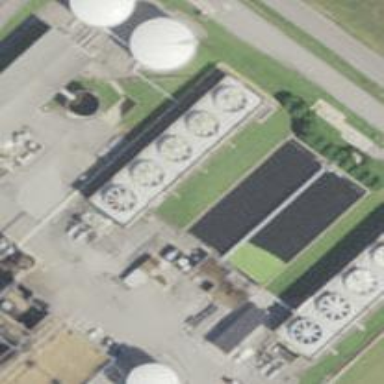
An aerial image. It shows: Industrial building used for cooling purposes.